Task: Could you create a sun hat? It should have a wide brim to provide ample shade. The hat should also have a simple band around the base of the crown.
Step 144:
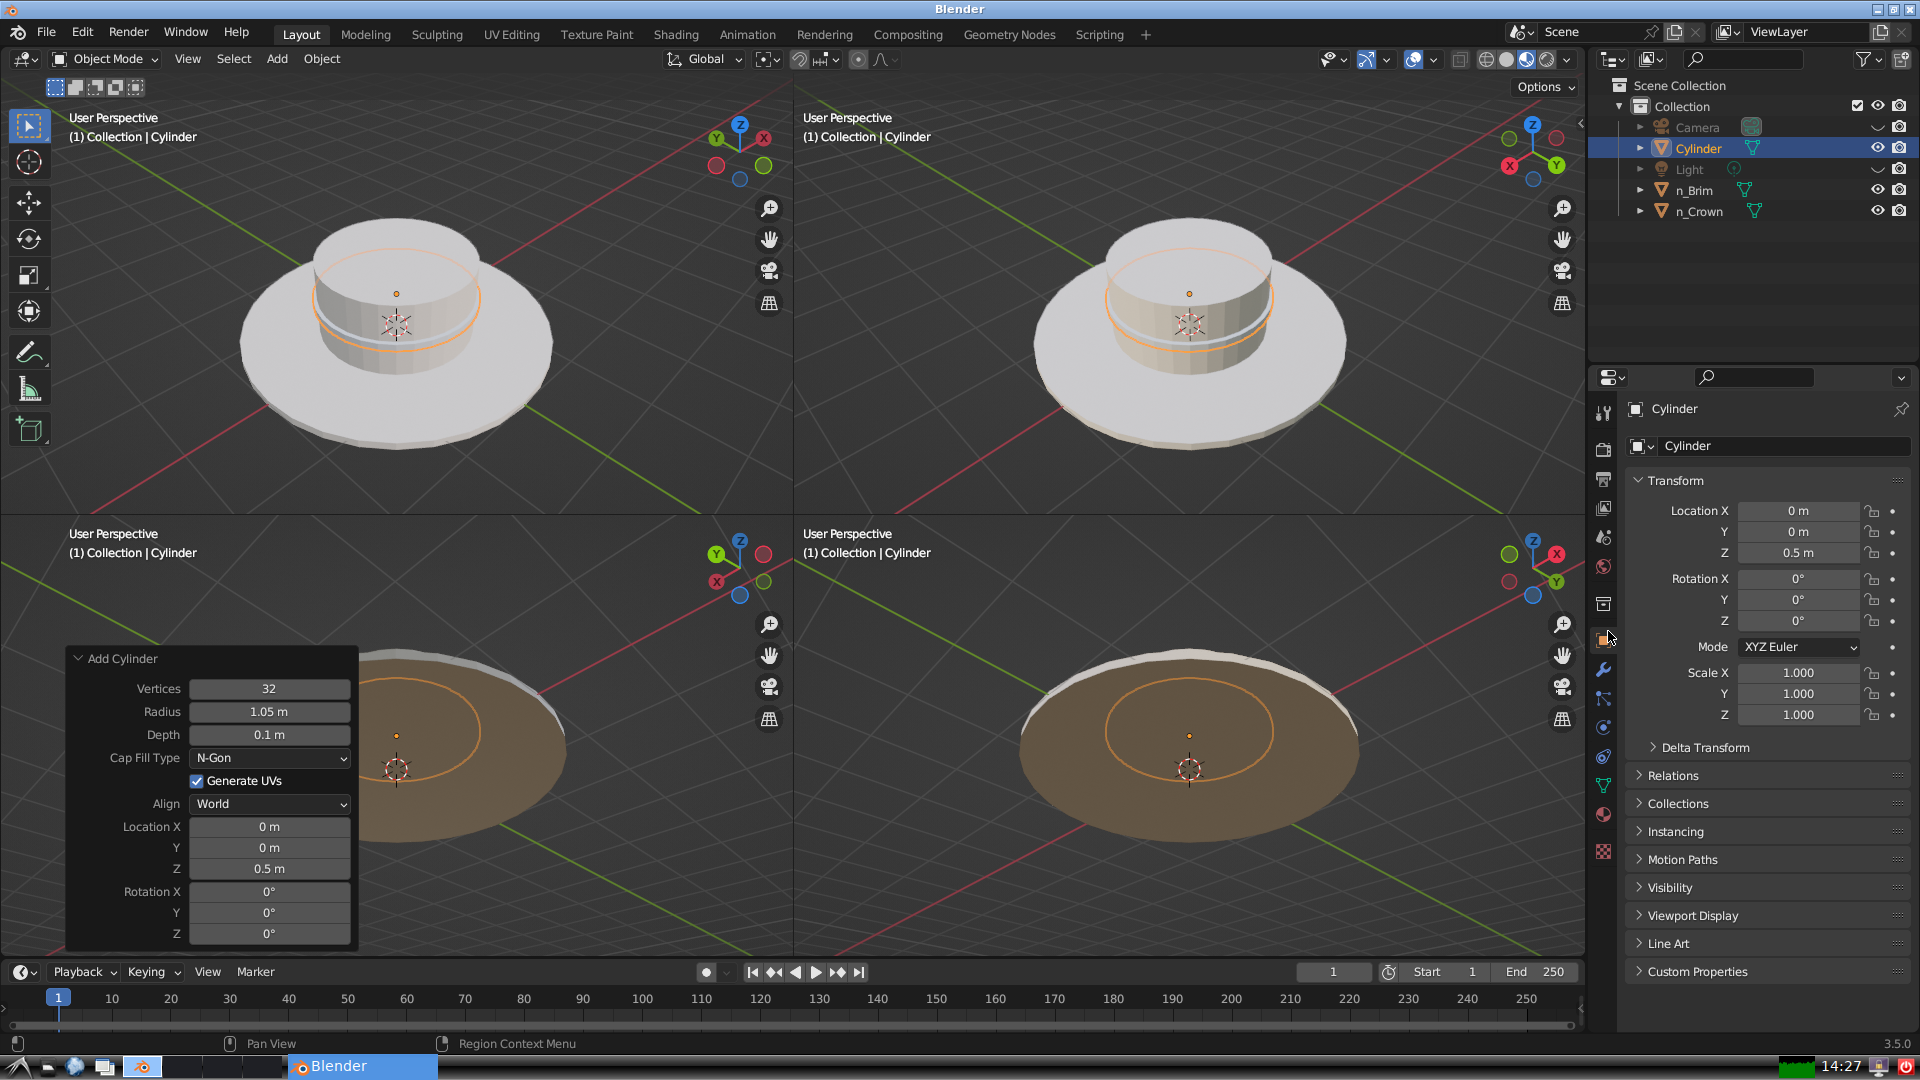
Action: {"mouse_move": [1732, 445]}